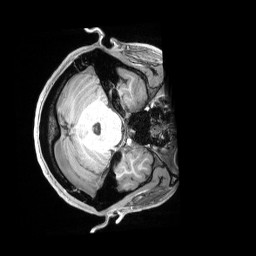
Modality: T1w
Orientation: axial
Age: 23
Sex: male
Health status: healthy
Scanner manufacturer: siemens
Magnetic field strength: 3 T
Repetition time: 2.4 s
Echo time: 0.00228 s